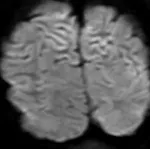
Coronal diffusion-weighted images. On diffusion weighted images , the affected areas showed largely no restriction, only vasogenic edema.
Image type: radiology (mri)